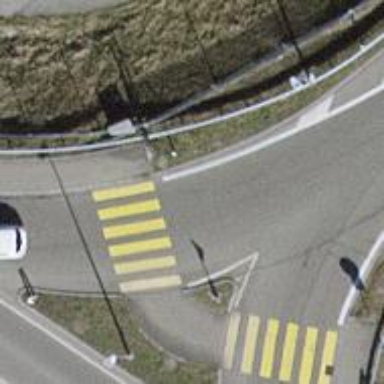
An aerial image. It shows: Marked zebra crossing with island.